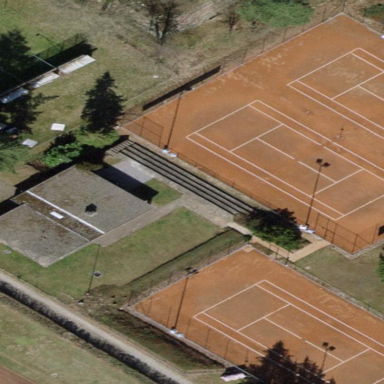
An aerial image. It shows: Tennis court in leisure pitch.